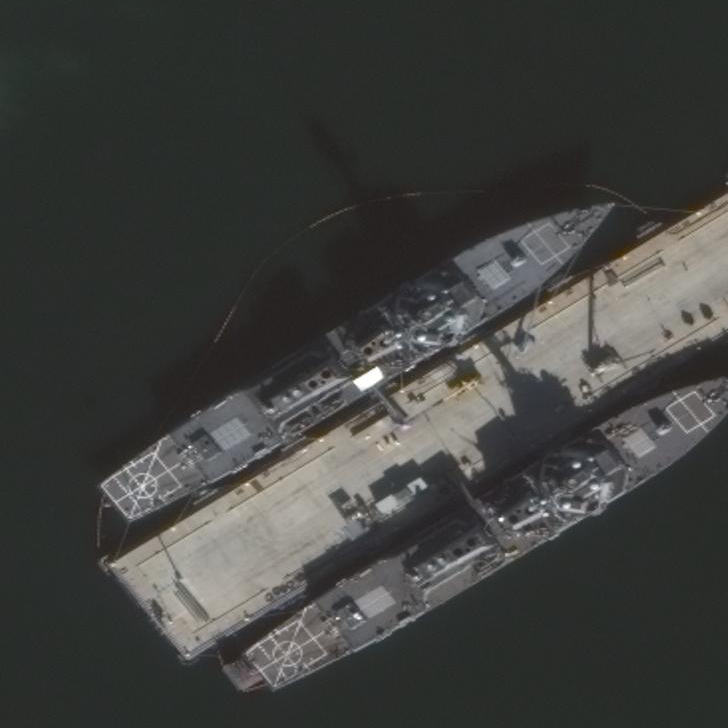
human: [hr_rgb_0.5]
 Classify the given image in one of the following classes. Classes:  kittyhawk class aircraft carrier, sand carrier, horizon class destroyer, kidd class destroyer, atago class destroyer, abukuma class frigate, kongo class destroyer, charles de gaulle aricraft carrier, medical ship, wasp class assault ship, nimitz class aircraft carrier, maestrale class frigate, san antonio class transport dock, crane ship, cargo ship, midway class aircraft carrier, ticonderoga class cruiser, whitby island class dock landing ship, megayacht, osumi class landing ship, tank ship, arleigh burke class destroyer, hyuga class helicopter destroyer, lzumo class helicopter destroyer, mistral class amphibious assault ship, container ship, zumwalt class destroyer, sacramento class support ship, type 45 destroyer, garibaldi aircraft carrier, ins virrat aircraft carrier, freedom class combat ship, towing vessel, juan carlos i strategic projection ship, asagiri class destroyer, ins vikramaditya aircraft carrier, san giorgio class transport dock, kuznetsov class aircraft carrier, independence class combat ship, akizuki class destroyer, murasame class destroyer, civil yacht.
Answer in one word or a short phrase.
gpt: Arleigh Burke class destroyer